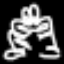
Label: frog